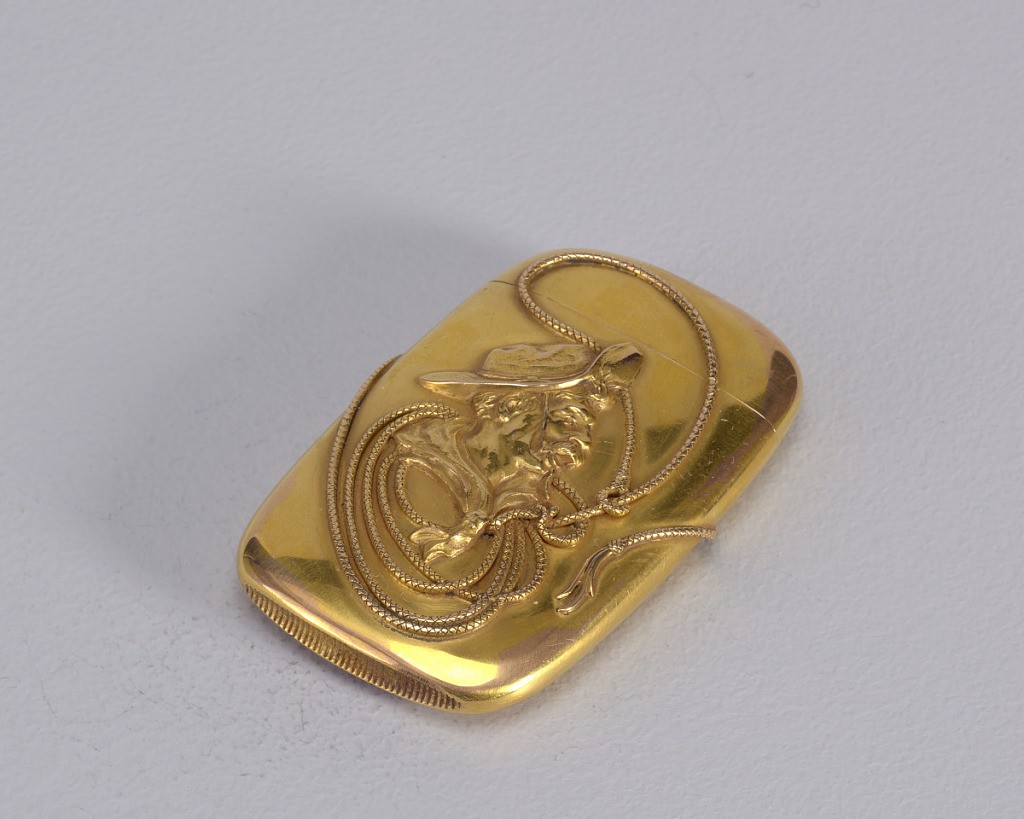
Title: Cowboy and Lasso
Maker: Shreve & Co., founded 1852
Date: ca. 1900
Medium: Gold
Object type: Matchsafe
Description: Oblong, curved sides and corners, featuring raised decoration of bust of cowboy in profile surrounded by long, intertwined lasso; he has mustache, hat with chin strap, long scarf knotted at front, lasso is looped five times beneath, one long, attenuated loop above, one strand of rope extends around to reverse side of matchsafe, incised monogram R.G.P. Jr. on reverse. Lid hinged on side. Striker in recessed groove on bottom.